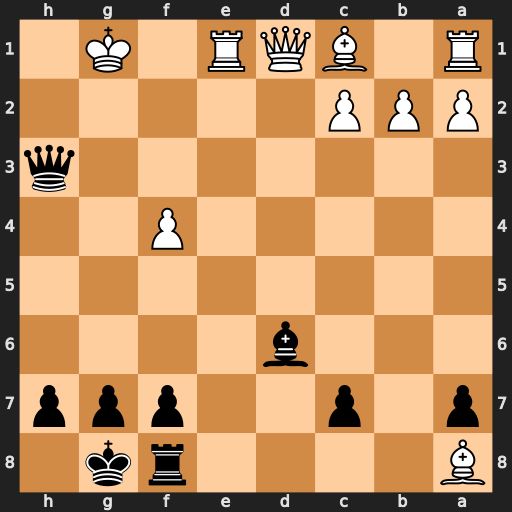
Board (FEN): B4rk1/p1p2ppp/3b4/8/5P2/7q/PPP5/R1BQR1K1
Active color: b
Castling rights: -
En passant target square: -
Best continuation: Bc5+ Be3 Bxe3+ Rxe3 Qxe3+ Kg2 Rxa8